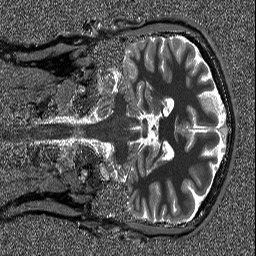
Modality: T1map
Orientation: coronal
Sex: male